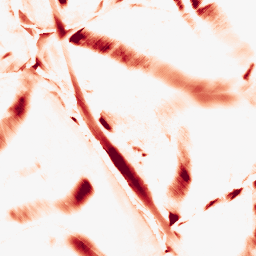
Category: morphological
Decomposition family: morphological_diamond
Decomposition parameters: operation: opening
radius: 20
Upsampling method: bicubic_3x
Upsampling parameters: scale: 3
Upsampling scale: 3